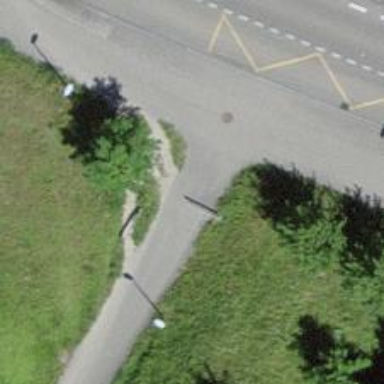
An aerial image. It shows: Double cycle barrier.